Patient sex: M
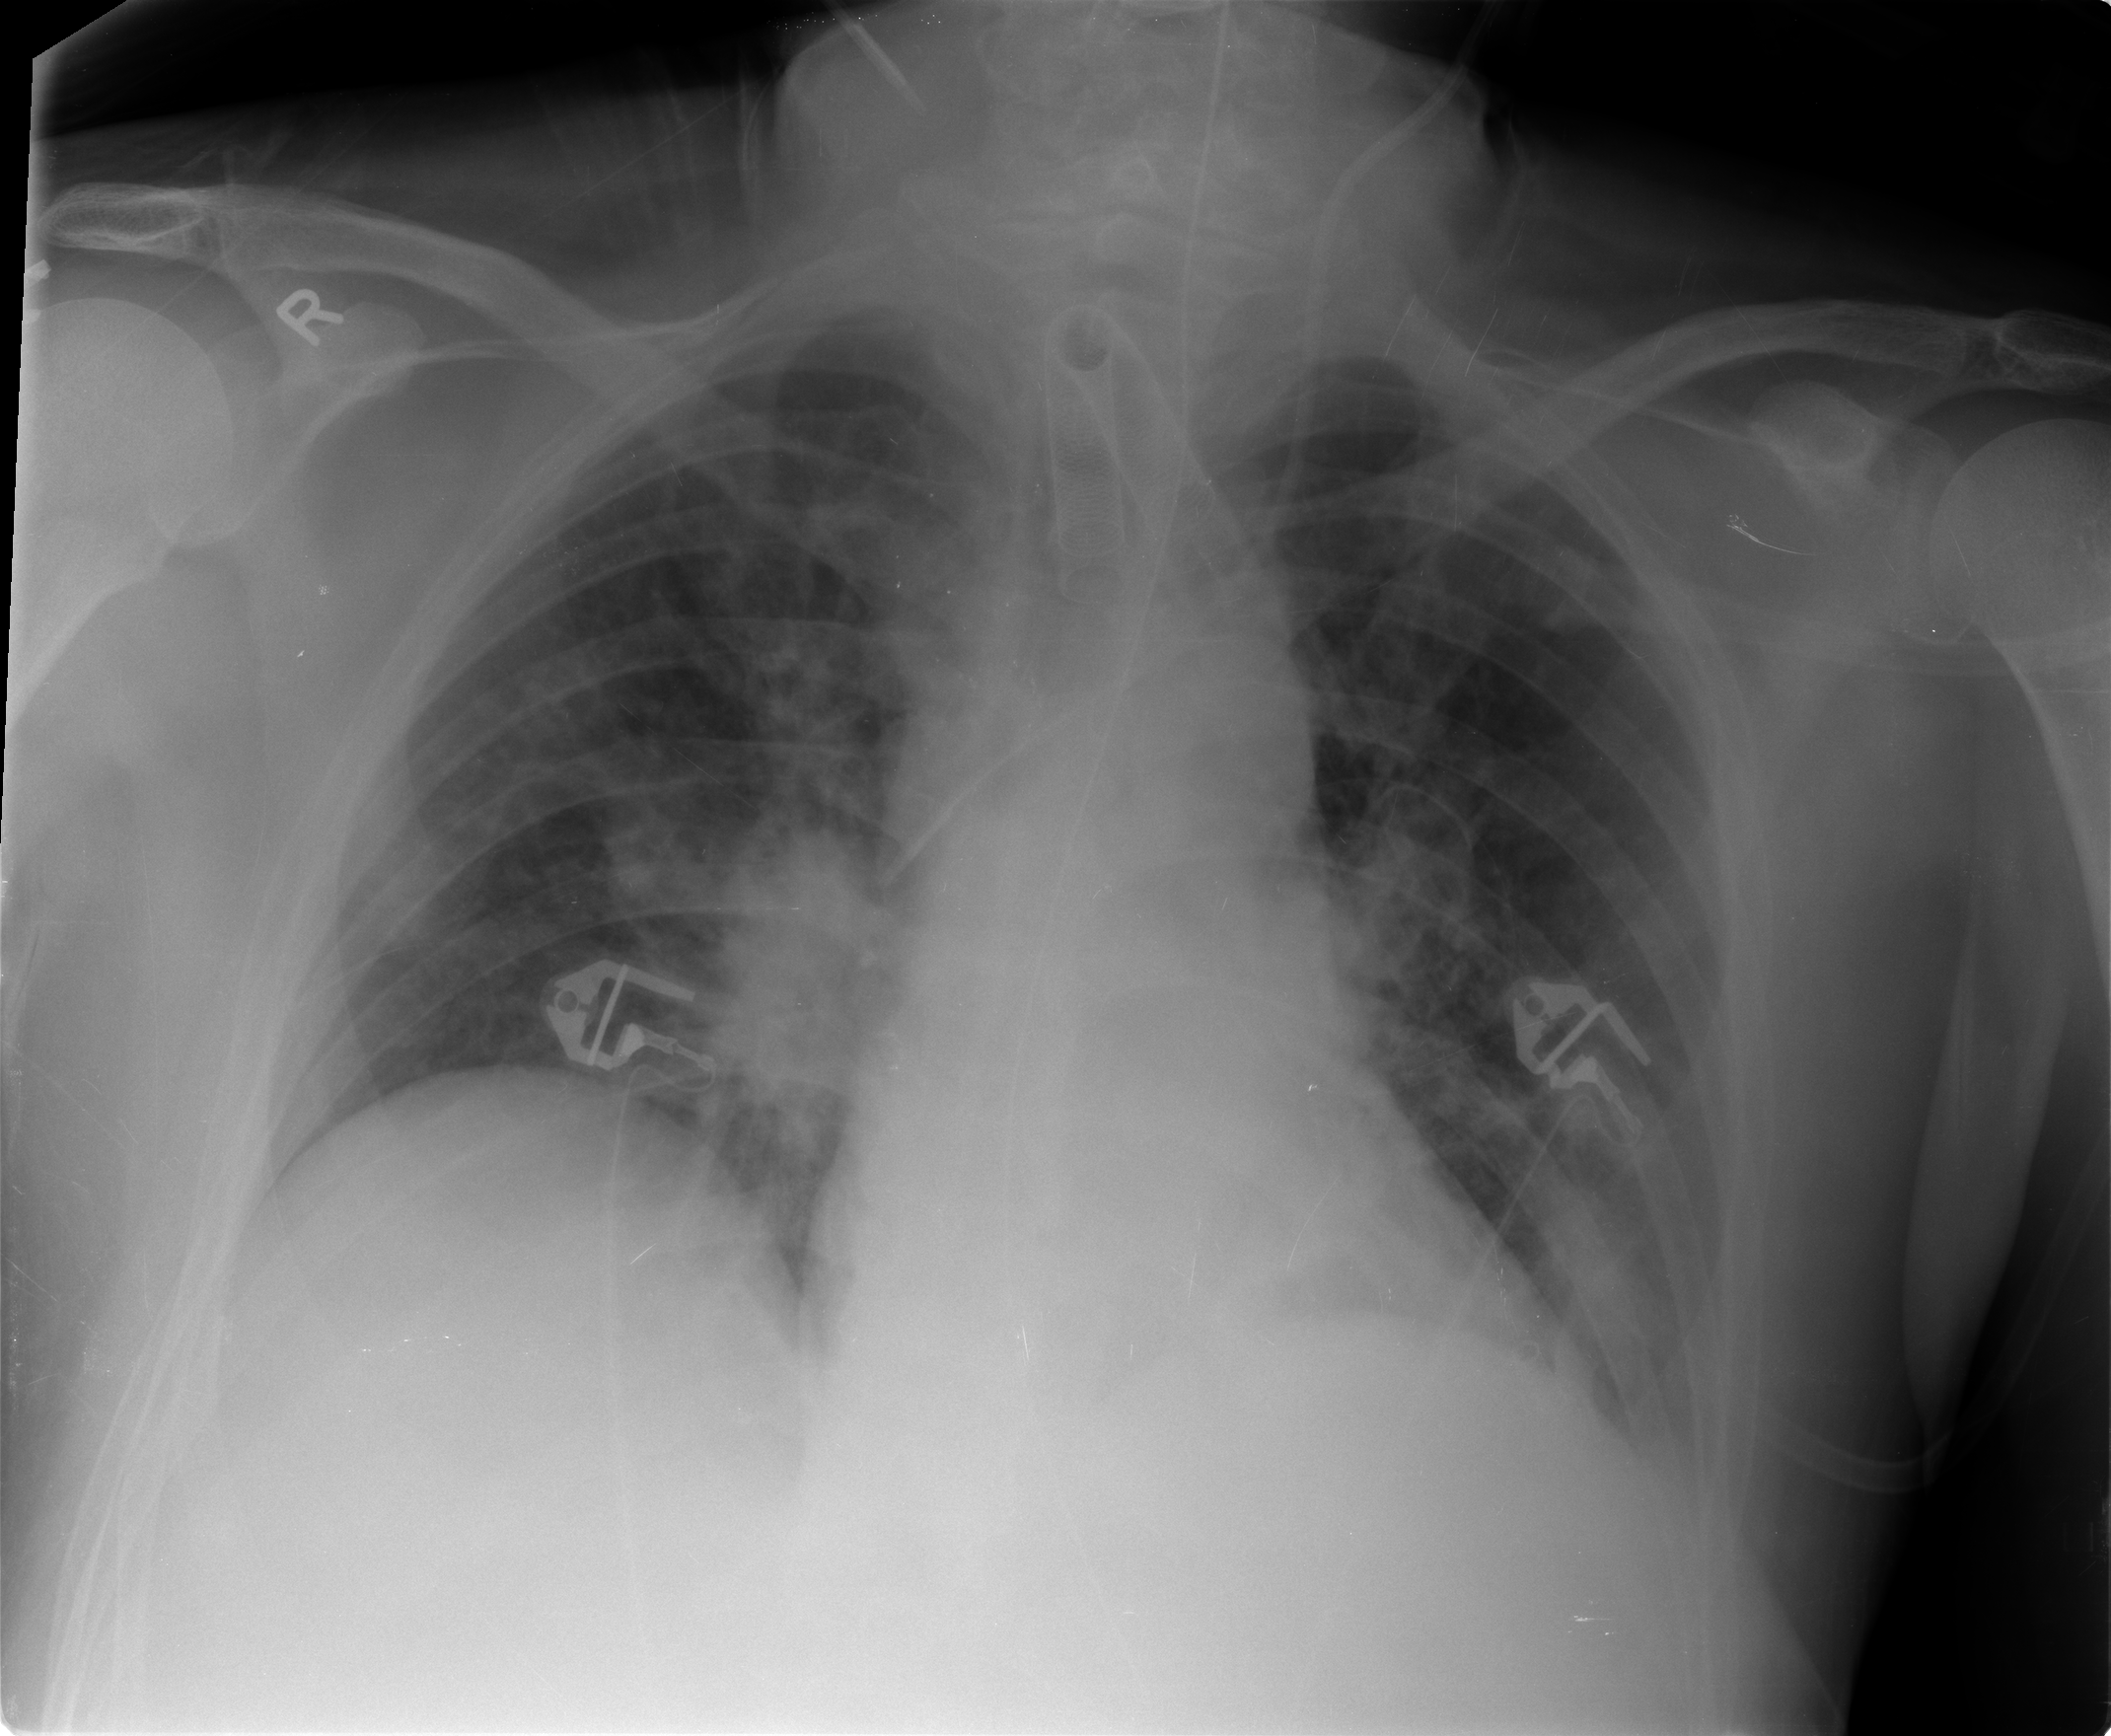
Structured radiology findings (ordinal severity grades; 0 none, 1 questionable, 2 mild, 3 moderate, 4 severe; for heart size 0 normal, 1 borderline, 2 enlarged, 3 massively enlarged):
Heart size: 0
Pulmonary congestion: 3
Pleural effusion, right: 0
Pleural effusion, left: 0
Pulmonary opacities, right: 2
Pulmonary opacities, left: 2
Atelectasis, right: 2
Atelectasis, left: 2